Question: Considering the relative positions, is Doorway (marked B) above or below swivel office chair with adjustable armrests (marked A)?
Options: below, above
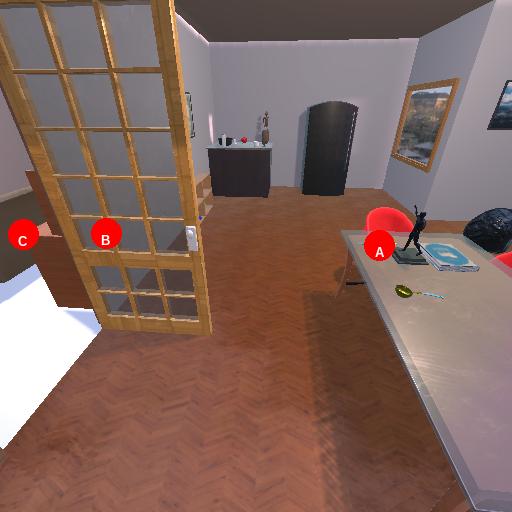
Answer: below